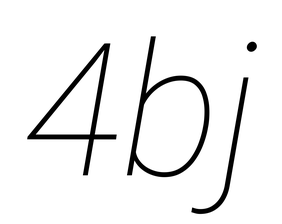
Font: Roboto-Italic_Thin_Italic